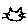
Label: cat